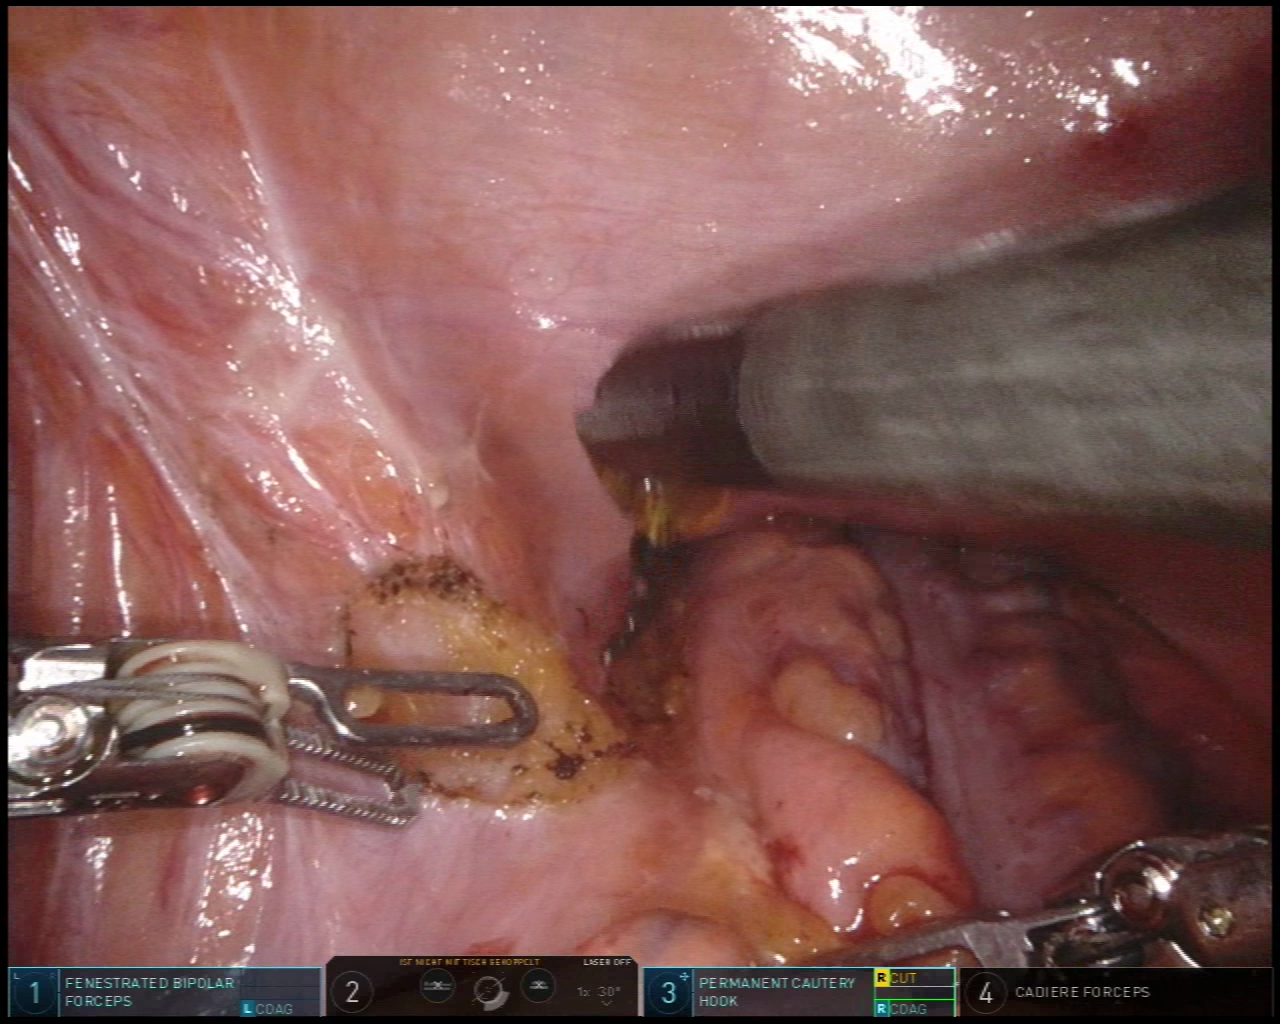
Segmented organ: abdominal_wall
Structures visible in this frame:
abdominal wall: yes
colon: yes
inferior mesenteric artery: no
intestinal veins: no
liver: no
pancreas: no
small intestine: no
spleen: no
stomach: no
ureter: no
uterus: no
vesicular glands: no